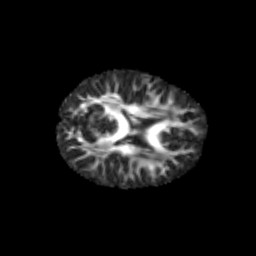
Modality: FA
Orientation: axial
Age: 6
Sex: male
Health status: healthy